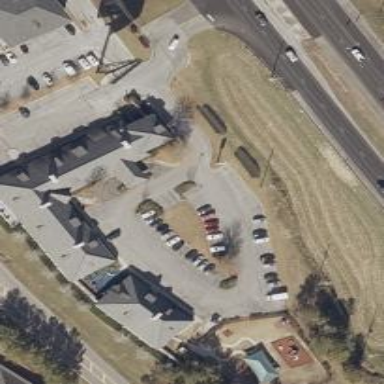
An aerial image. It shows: Healthcare clinic is depicted in the image.